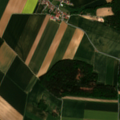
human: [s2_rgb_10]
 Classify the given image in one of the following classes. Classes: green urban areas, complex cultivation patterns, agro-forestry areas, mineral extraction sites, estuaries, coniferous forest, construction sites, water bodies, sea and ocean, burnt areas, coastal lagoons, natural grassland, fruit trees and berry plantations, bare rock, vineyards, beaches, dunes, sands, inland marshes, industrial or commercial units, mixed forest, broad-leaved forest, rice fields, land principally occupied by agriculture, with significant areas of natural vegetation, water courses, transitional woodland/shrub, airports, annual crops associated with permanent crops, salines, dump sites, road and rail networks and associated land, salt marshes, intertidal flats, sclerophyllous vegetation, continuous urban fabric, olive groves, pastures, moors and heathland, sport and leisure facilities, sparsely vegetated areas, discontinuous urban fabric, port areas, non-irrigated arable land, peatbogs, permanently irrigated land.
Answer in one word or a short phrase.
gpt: non-irrigated arable land, land principally occupied by agriculture, with significant areas of natural vegetation, coniferous forest